Question: I have recently started to use elastic search, i am trying to index a pdf document with mapper-attachment plug-in, when indexing i am hitting error value cannot be be null parameter name: index, can someone help in fixing this..

Here is the code for indexing:
'''
static void Main(string[] args)
{
var connectionSettings = new ConnectionSettings(new Uri("http://localhost:9200/"));
var elasticClient = new ElasticClient(connectionSettings);
elasticClient.CreateIndex("pdf-index", c => c.AddMapping<Document>(m => m.MapFromAttributes()));
var attachment = new Attachment
{
Content = Convert.ToBase64String(File.ReadAllBytes("test.pdf")),
ContentType = "application/pdf",
Name = "test.pdf"
};
var doc = new Document()
{
Id = 1,
Title = "test",
File = attachment
};
elasticClient.Index(doc);
}
public class Attachment
{
[ElasticProperty(Name = "_content")]
public string Content { get; set; }
[ElasticProperty(Name = "_content_type")]
public string ContentType { get; set; }
[ElasticProperty(Name = "_name")]
public string Name { get; set; }
}
public class Document
{
public int Id { get; set; }
public string Title { get; set; }
[ElasticProperty(Type = FieldType.Attachment, TermVector = TermVectorOption.WithPositionsOffsets, Store = true)]
public Attachment File { get; set; }
}
'''
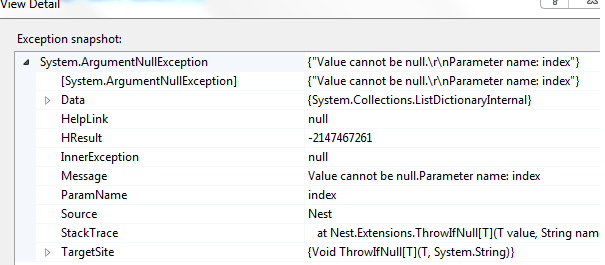
Answer: i guess you have forget to add default index in your elastic search connection settings.
'''
var uri = new Uri("http://localhost:9200/");
var connectionSettings = new ConnectionSettings(uri, defaultIndex: "my-application");
'''
var elasticClient = new ElasticClient(connectionSettings);
more info here <URL>
Of'course default index is optional. then you have to specify index when indexing doc.
e.g.
'''
client.Index(doc, i => i
.Index(index)
.Type(type)
);
'''